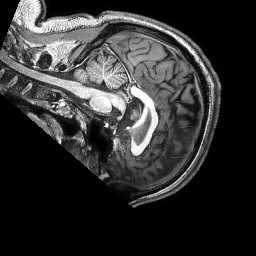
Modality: T1w
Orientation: sagittal
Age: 22
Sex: male